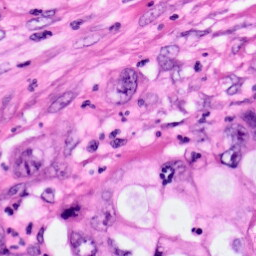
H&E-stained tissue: Pancreatic